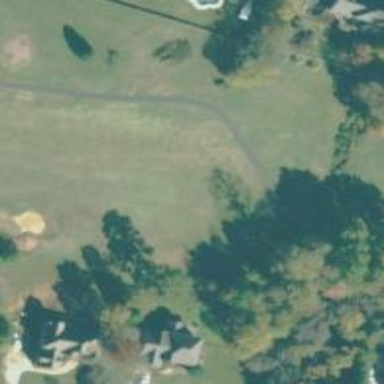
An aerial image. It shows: View of golf hole.